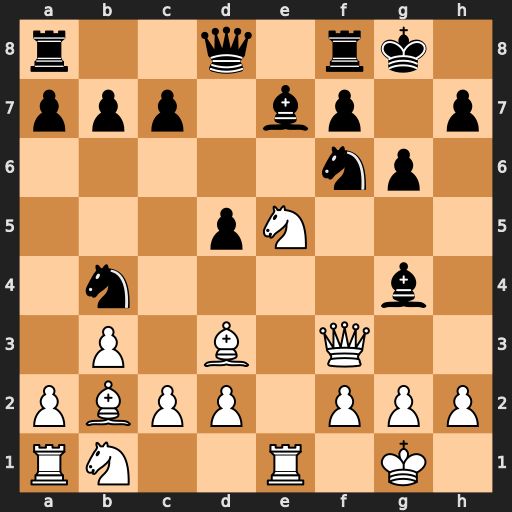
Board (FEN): r2q1rk1/ppp1bp1p/5np1/3pN3/1n4b1/1P1B1Q2/PBPP1PPP/RN2R1K1
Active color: w
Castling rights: -
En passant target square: -
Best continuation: Nxg4 Nxg4 Qxg4 Nxd3 cxd3